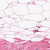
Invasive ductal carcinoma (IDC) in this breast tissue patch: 0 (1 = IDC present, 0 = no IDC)